【题型】证明题　【知识点】立体几何　【难度】medium
如图，在正方体$ABCD-A_1B_1C_1D_1$中，棱长为2，$M$是棱$CC_1$的中点，$P$是$DM$的中点，$\overrightarrow{BC_1}=4\overrightarrow{BQ}$
.

\noindent (1) 证明：$PQ \parallel$平面$ABCD$
；

\noindent (2) 求二面角$C_1-PQ-C$
的正弦值.
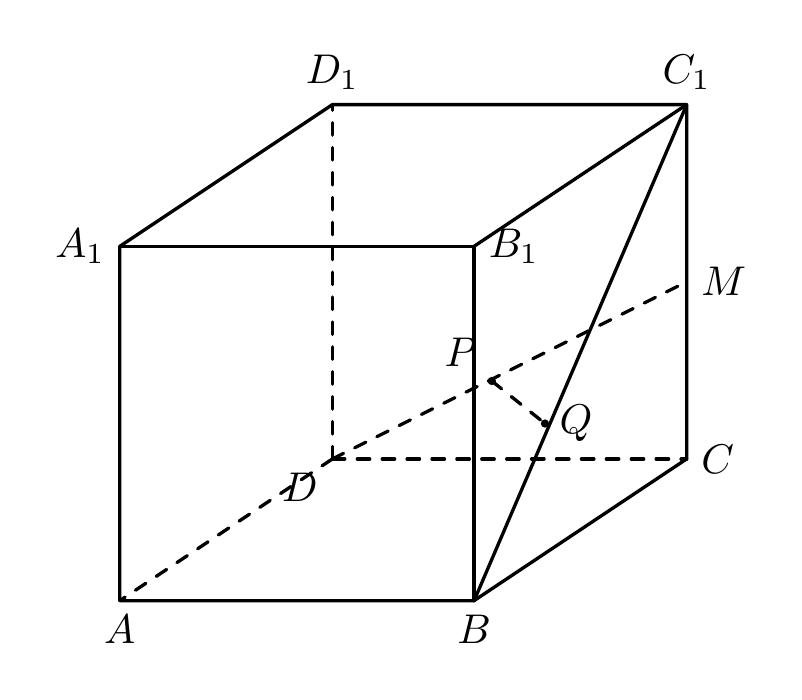
【解答】
【答案】(1)证明见解析

\vspace{0.3cm}

\noindent 【解】（1）取$CD$的中点$E$，在$BC$上取$CF=3BF$，连接$PE$，$EF$，$QF$
，

\noindent 由$P$是$DM$的中点，$M$是$CC_1$的中点，得$PE \parallel CM$，且$PE=\frac{1}{2}CM=\frac{1}{4}CC_1$，\\
由
$C_1Q=3QB$，$CF=3BF$，得$QF \parallel CM$且$QF=\frac{1}{4}CC_1$，\\
所以
$PE \parallel QF$，$PE=QF$，\\
所以四边形
$PEFQ$是平行四边形，\\
所以
$PQ \parallel EF$，\\
而
$PQ \not\subset$平面$ABCD$，$EF \subset$平面$ABCD$，\\
所以
$PQ \parallel$平面$ABCD$
.

\vspace{0.3cm}

\noindent （2）以$D$为原点建立如图所示的空间直角坐标系，\\

则
$C_1(0,2,2)$，$C(0,2,0)$，$B(2,2,0)$，$M(0,2,1)$，$P\left(0,1,\frac{1}{2}\right)$，$Q\left(\frac{3}{2},2,\frac{1}{2}\right)$，\\
所以
$\overrightarrow{C_1P}=\left(0,-1,-\frac{3}{2}\right)$，$\overrightarrow{C_1Q}=\left(\frac{3}{2},0,-\frac{3}{2}\right)$，$\overrightarrow{CP}=\left(0,-1,\frac{1}{2}\right)$，$\overrightarrow{CQ}=\left(\frac{3}{2},0,\frac{1}{2}\right)$，\\
设平面
$C_1PQ$的法向量为$\vec{m}=(x,y,z)$
，则
\[
\begin
{cases}
\overrightarrow{C_1P}\cdot\vec{m}=-y-\frac{3}{2}z=0 \\
\overrightarrow{C_1Q}\cdot\vec{m}=\frac{3}{2}x-\frac
{3}{2}z=0
\end
{cases},
\]
取
$x=2$，得$\vec{m}=(2,-3,2)$，\\
设平面
$CPQ$的法向量为$\vec{n}=(a,b,c)$
，则
\[
\begin
{cases}
\overrightarrow{CP}\cdot\vec{n}=-b+\frac{1}{2}c=0 \\
\overrightarrow{CQ}\cdot\vec{n}=\frac{3}{2}a+\frac
{1}{2}c=0
\end
{cases},
\]
取
$c=6$，得$\vec{n}=(-2,3,6)$，\\
设二面角
$C_1-PQ-C$的大小为$\theta$，则$|\cos\theta|=|\cos\langle\vec{m},\vec{n}\rangle|=\frac{|\vec{m}\cdot\vec{n}|}{|\vec{m}||\vec{n}|}=\frac{1}{\sqrt{17}\cdot 7}=\frac{\sqrt{17}}{119}$，\\
所以
$\sin\theta=\sqrt{1-\left(\frac{\sqrt{17}}{119}\right)^2}=\frac{8\sqrt{221}}{119}$，所以二面角$C_1-PQ-C$的正弦值为$\frac{8\sqrt{221}}{119}$
.
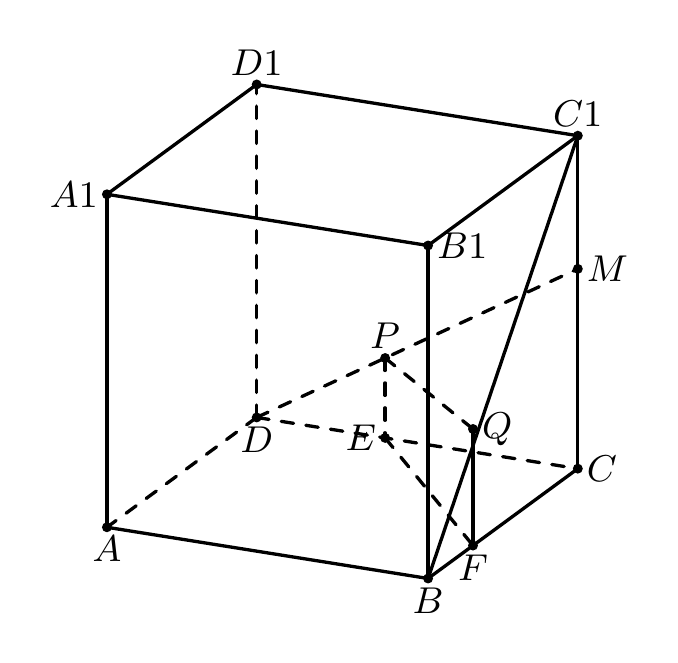
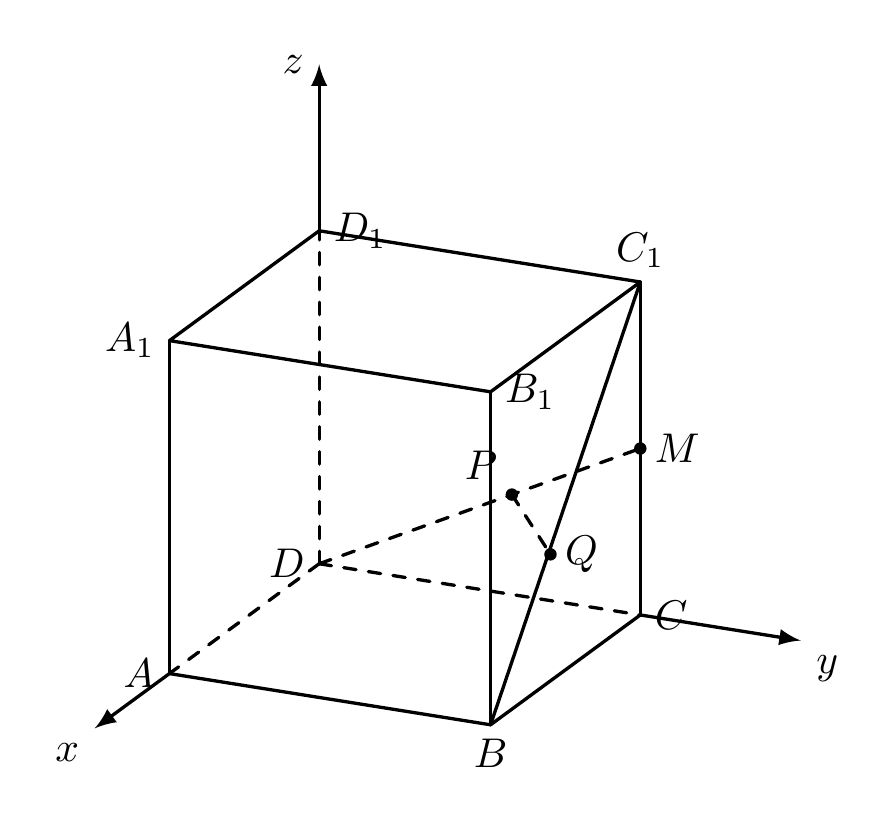